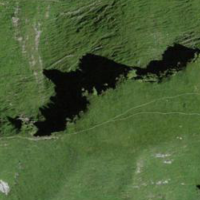
EUNIS habitat code: 26
Species observed at this site:
Geum rivale